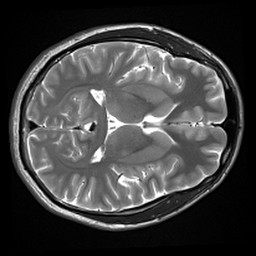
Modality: inplaneT2
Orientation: axial
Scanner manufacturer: siemens
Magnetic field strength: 3 T
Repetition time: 7.02 s
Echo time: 0.069 s